Question: I have an HTML file which has an included text file. This is my javascript for including text file:
'''
document.include = function (url) {
if ('undefined' == typeof(url)) return false;
var p,rnd;
if (document.all){
p = new ActiveXObject("Microsoft.XMLHTTP");
}
else {
p = new XMLHttpRequest();
}
rnd = Math.random().toString().substring(2);
url = url.indexOf('?')>-1 ? url+'&rnd='+rnd : url+'?rnd='+rnd;
p.open("GET",url,false);
p.send(null);
document.write( p.responseText );
};
'''
This is my HTML:
'''
<html>
<head>
<link media="all" href="style.css" type="text/css" rel="stylesheet">
<title>Report</title>
<script src="embed_text.js" type="text/javascript"></script>
</head>
<body>
<script>document.include('out.log');</script>
</body>
</html>
'''
Unfortunately imported content does not have any line feed! All lines are appended to each other; but when I go to inspect mode, all lines are showing correctly! I mean content is showing in separate lines. What should I do to solve the problem. Solutions including CSS or javascript are completely fine!
This is how content differs in HTML view and inspect mode:

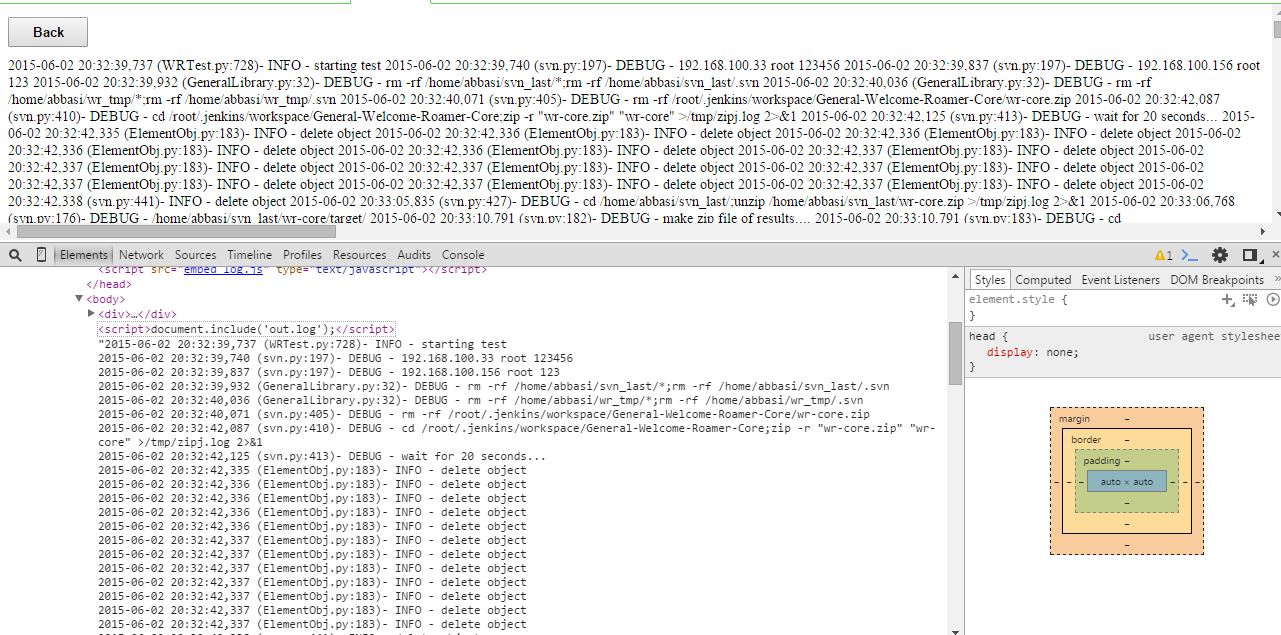
Answer: You can try to add this code to your html:
'''
<style>
body {
white-space: pre-line;
}
</style>
'''
More about white spacing:
<URL>
If there are other components in your html body, not just text from log, then wrap it in a div and change rule selector.